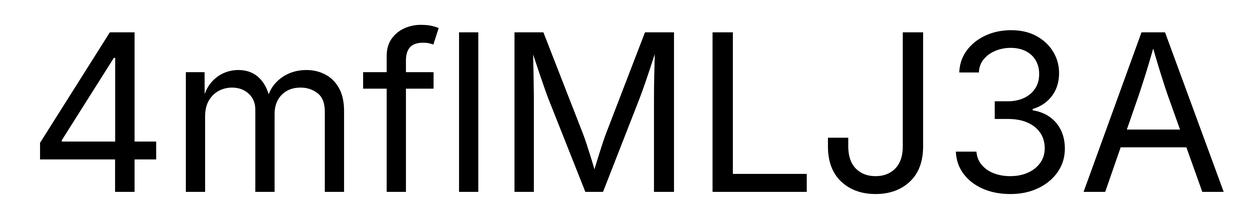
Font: Inter_Regular